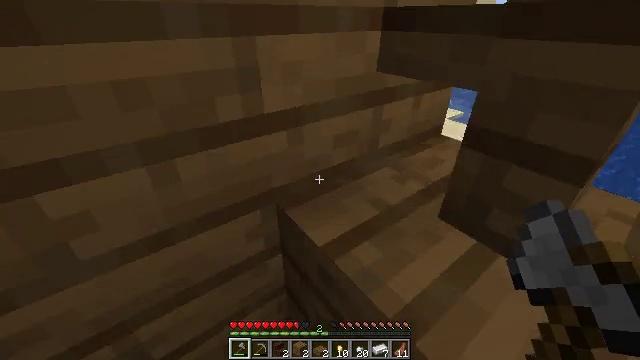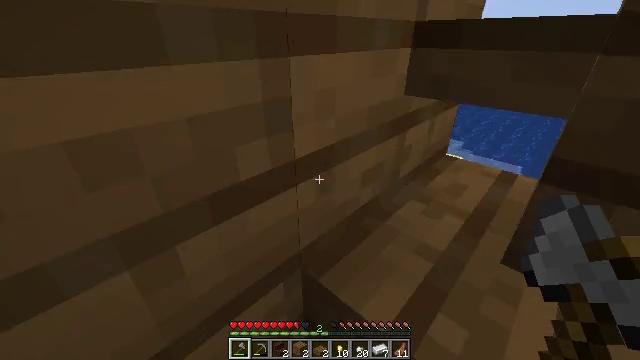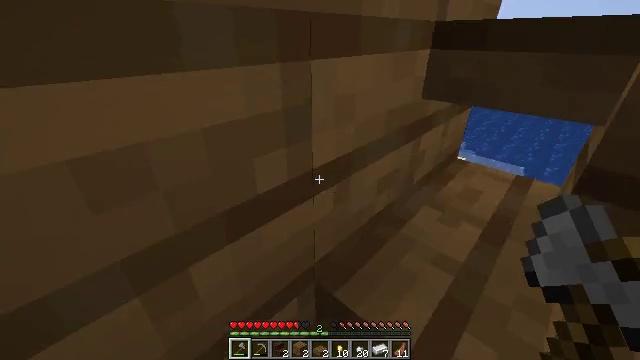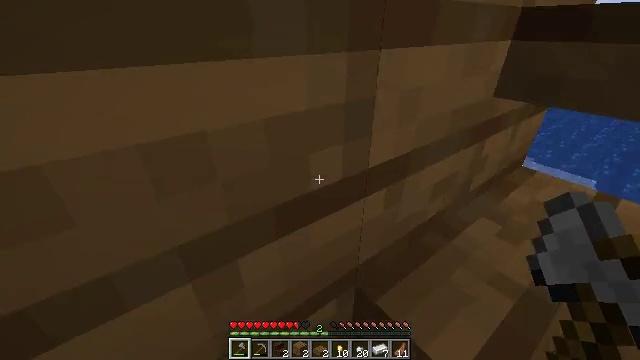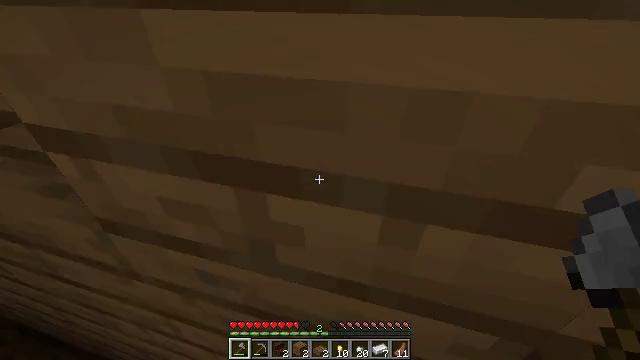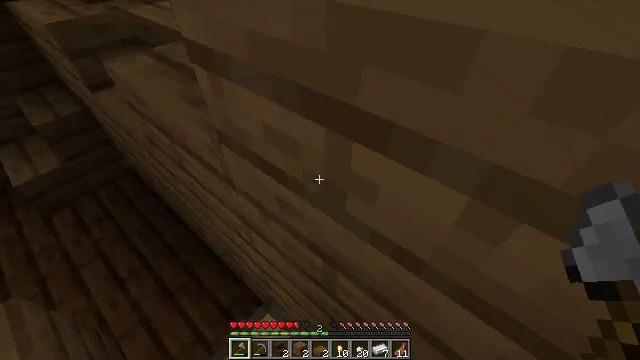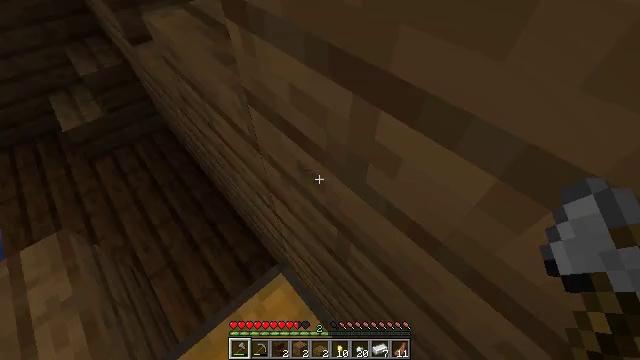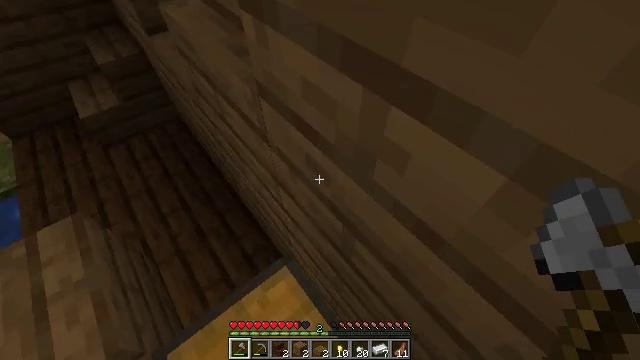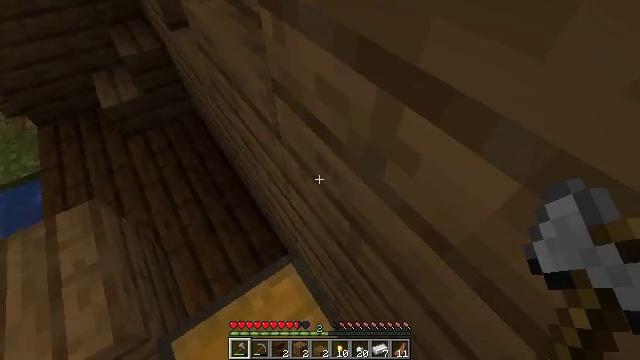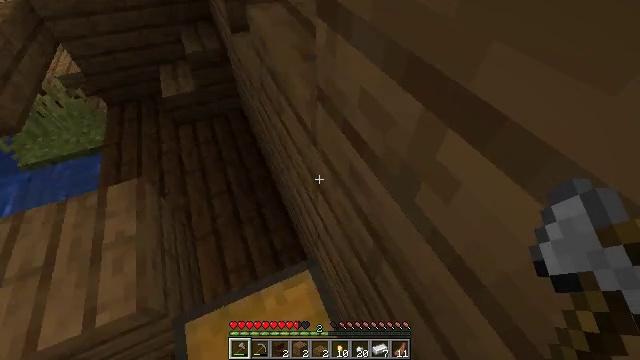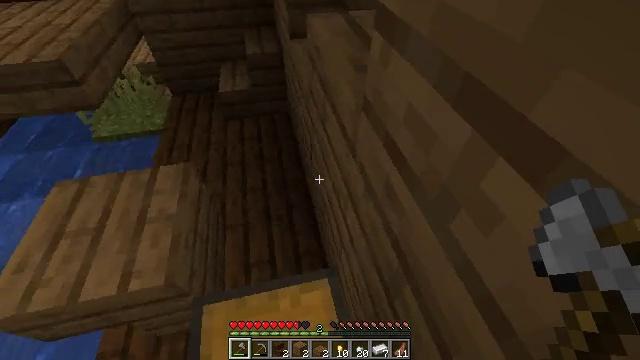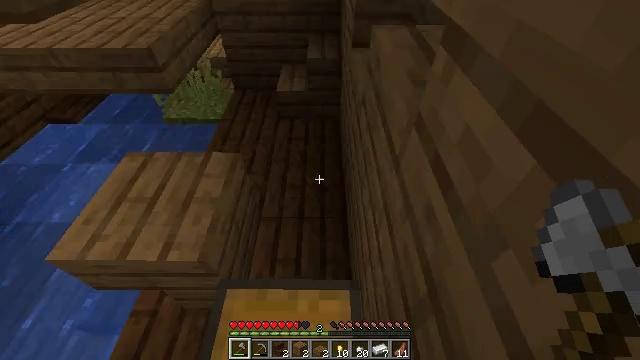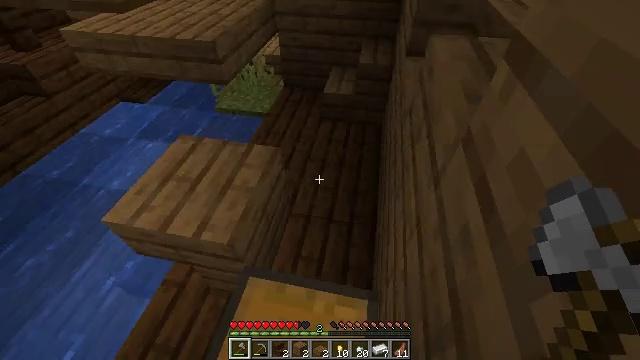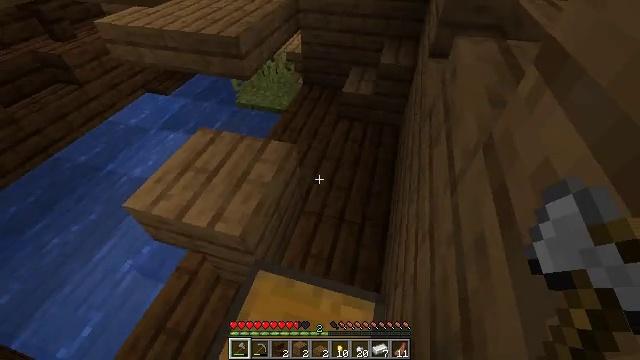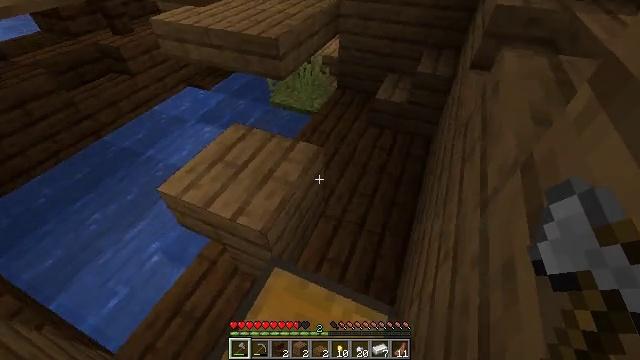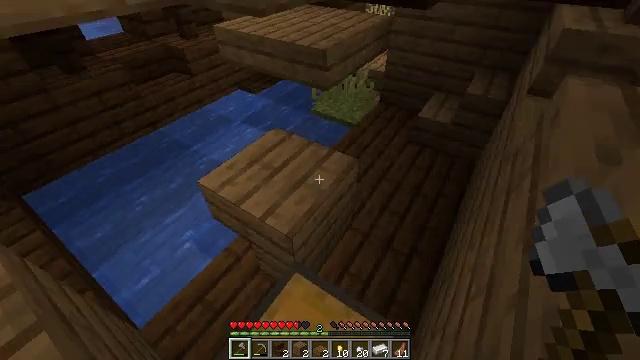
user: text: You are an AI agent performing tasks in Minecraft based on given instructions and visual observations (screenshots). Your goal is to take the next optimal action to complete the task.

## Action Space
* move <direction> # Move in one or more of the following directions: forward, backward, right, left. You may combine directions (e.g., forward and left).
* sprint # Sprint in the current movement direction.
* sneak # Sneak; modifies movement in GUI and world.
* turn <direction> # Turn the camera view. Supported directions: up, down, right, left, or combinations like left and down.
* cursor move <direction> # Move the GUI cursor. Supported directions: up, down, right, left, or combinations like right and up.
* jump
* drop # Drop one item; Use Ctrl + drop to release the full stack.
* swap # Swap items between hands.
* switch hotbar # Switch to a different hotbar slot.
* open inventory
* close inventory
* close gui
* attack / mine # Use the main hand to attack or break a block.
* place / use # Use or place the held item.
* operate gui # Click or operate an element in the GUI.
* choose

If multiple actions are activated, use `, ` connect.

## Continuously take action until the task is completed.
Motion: motion action
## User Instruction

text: Harvest the dark oak stairs for reuse.
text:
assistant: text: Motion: move forward, turn right and up
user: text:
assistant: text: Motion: move forward
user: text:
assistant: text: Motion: move forward, turn left and down
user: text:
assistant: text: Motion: turn left and down
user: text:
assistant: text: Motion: turn left and down
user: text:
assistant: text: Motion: turn left and down
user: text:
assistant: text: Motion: turn left
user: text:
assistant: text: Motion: turn left
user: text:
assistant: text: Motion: turn left and up
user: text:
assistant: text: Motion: turn left and up
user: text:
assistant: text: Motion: turn left and up
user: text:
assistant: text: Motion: turn left
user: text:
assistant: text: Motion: turn left
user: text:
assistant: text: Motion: turn left
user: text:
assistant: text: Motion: turn left and up
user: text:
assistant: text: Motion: turn left and up
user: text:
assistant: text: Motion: turn left and up
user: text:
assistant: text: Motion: turn left and up
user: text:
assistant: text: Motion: turn left and up
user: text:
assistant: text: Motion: move left, turn left
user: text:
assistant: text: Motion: move left, turn left
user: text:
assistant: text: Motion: move left
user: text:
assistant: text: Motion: move forward and move left
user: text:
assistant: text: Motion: move forward and move left
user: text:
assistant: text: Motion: move forward and move left, jump
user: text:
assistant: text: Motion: move forward and move left, jump
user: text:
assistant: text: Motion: move forward and move left, jump
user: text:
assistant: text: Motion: move left, jump
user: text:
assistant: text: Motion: move left, jump
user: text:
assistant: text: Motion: move left, jump